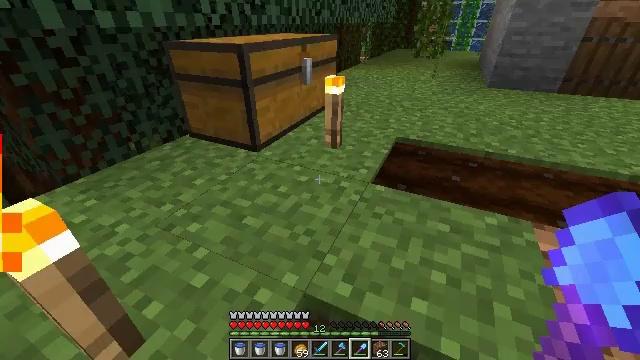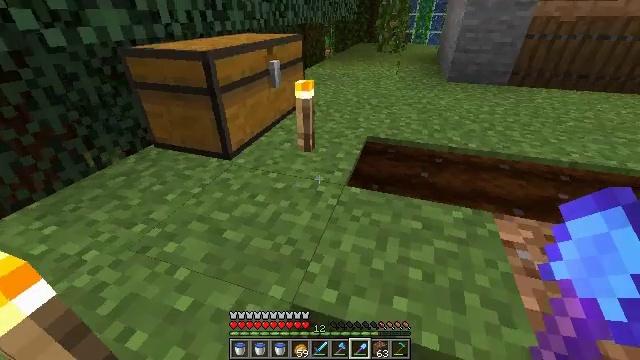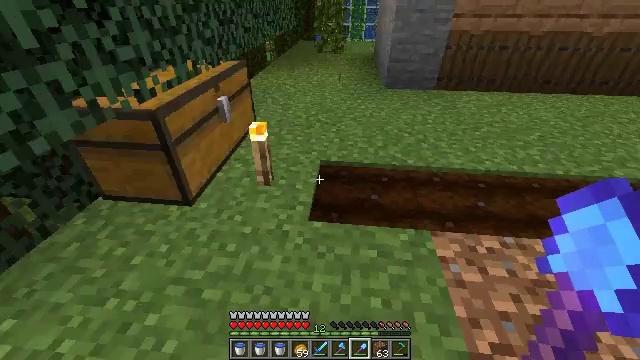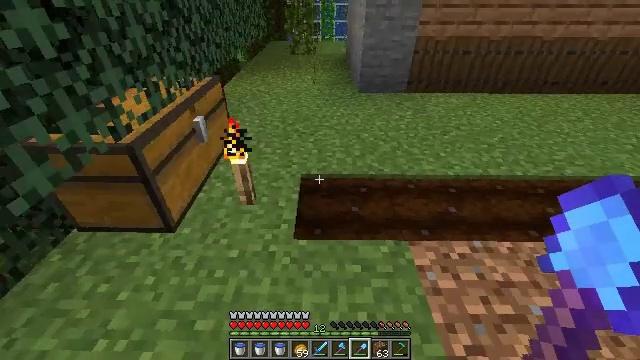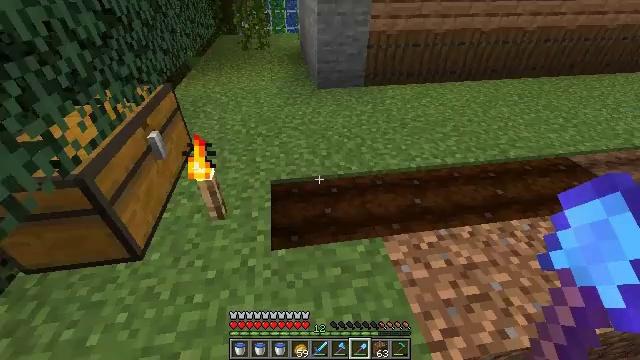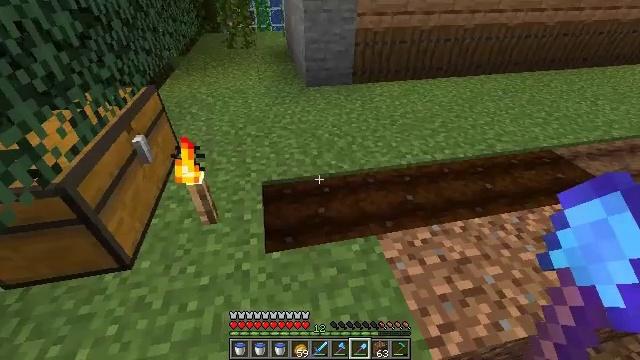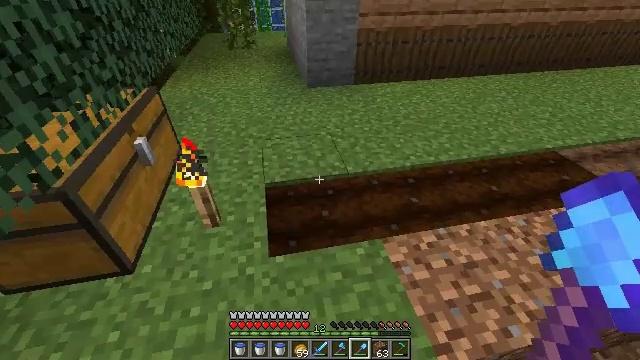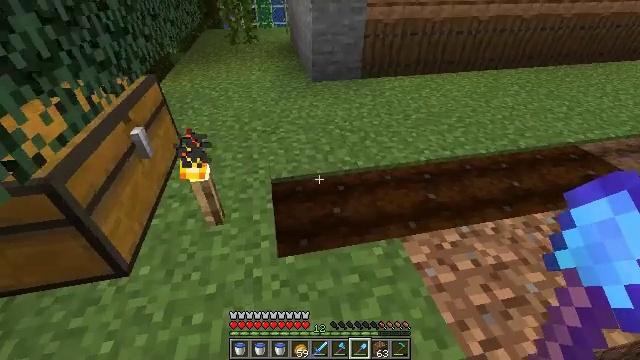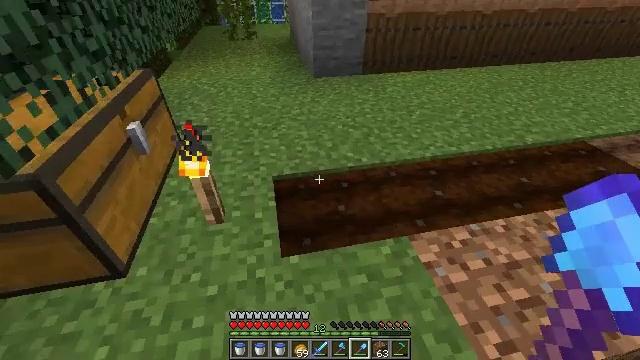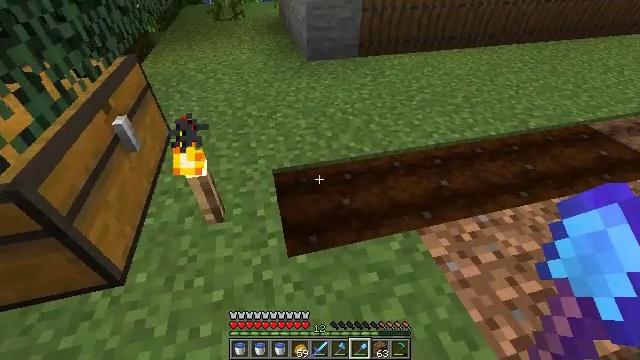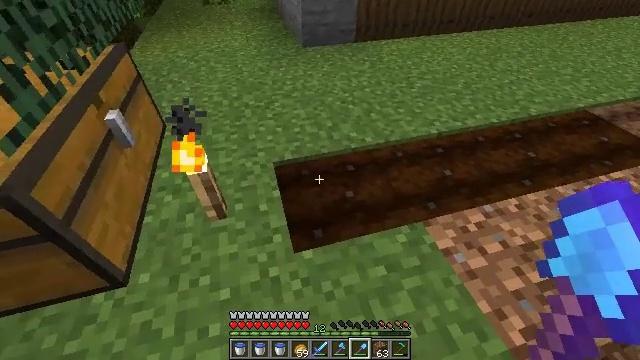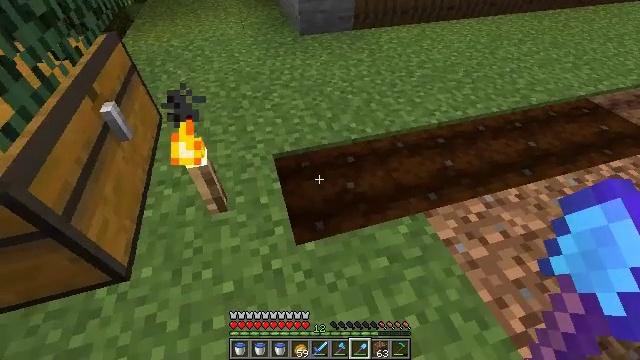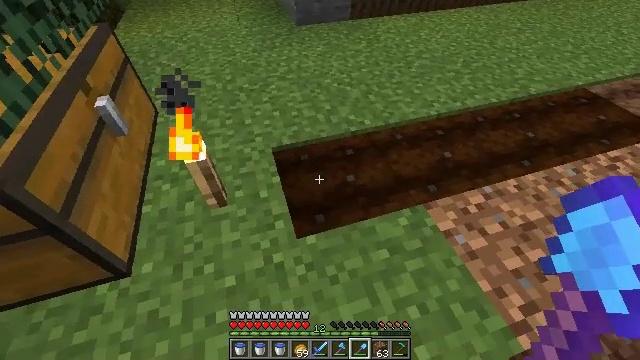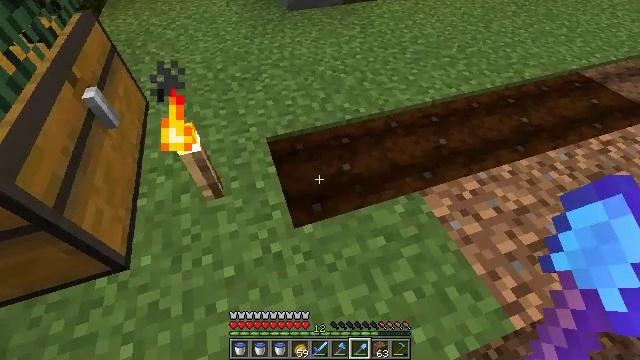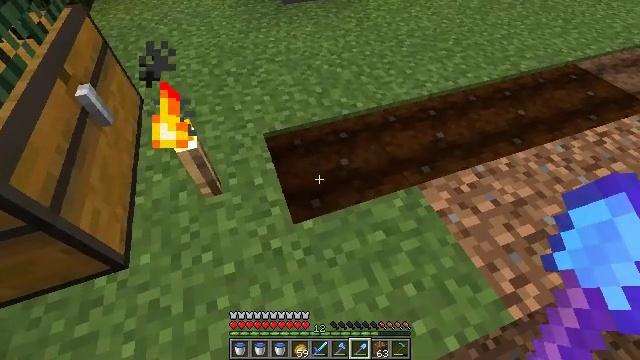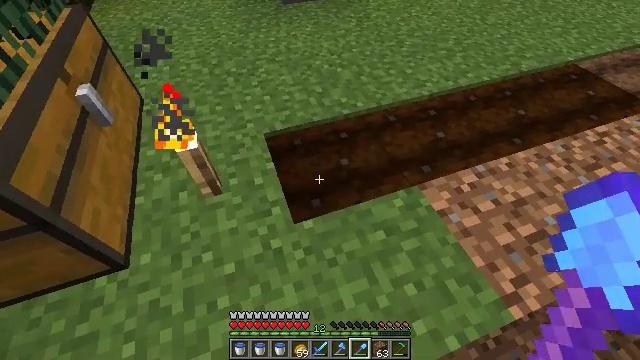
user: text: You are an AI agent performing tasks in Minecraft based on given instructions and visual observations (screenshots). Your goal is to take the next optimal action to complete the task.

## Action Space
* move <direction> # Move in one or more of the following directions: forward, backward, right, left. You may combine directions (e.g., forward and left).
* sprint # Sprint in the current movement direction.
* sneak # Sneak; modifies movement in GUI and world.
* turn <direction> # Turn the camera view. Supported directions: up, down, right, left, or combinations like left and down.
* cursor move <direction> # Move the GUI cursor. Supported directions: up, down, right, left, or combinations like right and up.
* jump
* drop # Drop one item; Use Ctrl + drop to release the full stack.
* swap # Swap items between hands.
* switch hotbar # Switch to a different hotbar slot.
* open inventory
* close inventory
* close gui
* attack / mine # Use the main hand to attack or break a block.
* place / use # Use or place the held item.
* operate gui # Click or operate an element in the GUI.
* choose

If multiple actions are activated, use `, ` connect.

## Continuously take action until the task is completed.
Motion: motion action
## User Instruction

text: Reclaim farmland by breaking it.
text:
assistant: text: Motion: move forward and move left, turn right and down, jump
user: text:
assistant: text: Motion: move forward and move left, turn right and down, jump
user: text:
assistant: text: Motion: move forward and move left, turn right and down, jump
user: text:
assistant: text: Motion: move forward and move left, turn right and down, jump
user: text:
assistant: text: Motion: move forward and move left, turn right, jump
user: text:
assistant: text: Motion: move forward and move left
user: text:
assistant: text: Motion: move forward and move left
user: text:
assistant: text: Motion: move forward and move left
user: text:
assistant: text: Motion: turn right and down
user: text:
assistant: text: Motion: turn right and down
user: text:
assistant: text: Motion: turn down
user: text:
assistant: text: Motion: turn down
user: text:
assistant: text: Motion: turn right and down
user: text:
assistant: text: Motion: turn right and down
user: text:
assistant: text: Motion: no_op
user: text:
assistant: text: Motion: attack / mine
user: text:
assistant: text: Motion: attack / mine
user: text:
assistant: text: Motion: attack / mine
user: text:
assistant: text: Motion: attack / mine
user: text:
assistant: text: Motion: turn right, attack / mine
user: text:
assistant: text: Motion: attack / mine
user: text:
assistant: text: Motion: attack / mine
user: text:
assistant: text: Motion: attack / mine
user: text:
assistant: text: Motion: turn right and up, attack / mine
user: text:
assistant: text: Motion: turn right and up, attack / mine
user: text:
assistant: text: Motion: turn right and up, attack / mine
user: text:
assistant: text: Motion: turn right, attack / mine
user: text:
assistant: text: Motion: attack / mine
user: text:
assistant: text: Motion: attack / mine
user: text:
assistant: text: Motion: attack / mine